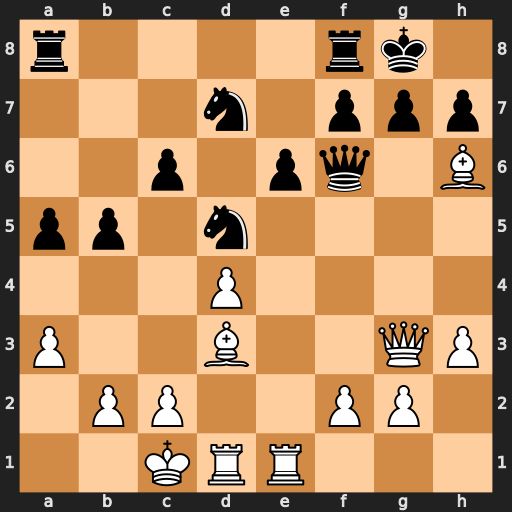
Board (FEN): r4rk1/3n1ppp/2p1pq1B/pp1n4/3P4/P2B2QP/1PP2PP1/2KRR3
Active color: w
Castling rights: -
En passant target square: -
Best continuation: Bg5 Qxg5+ Qxg5